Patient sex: F
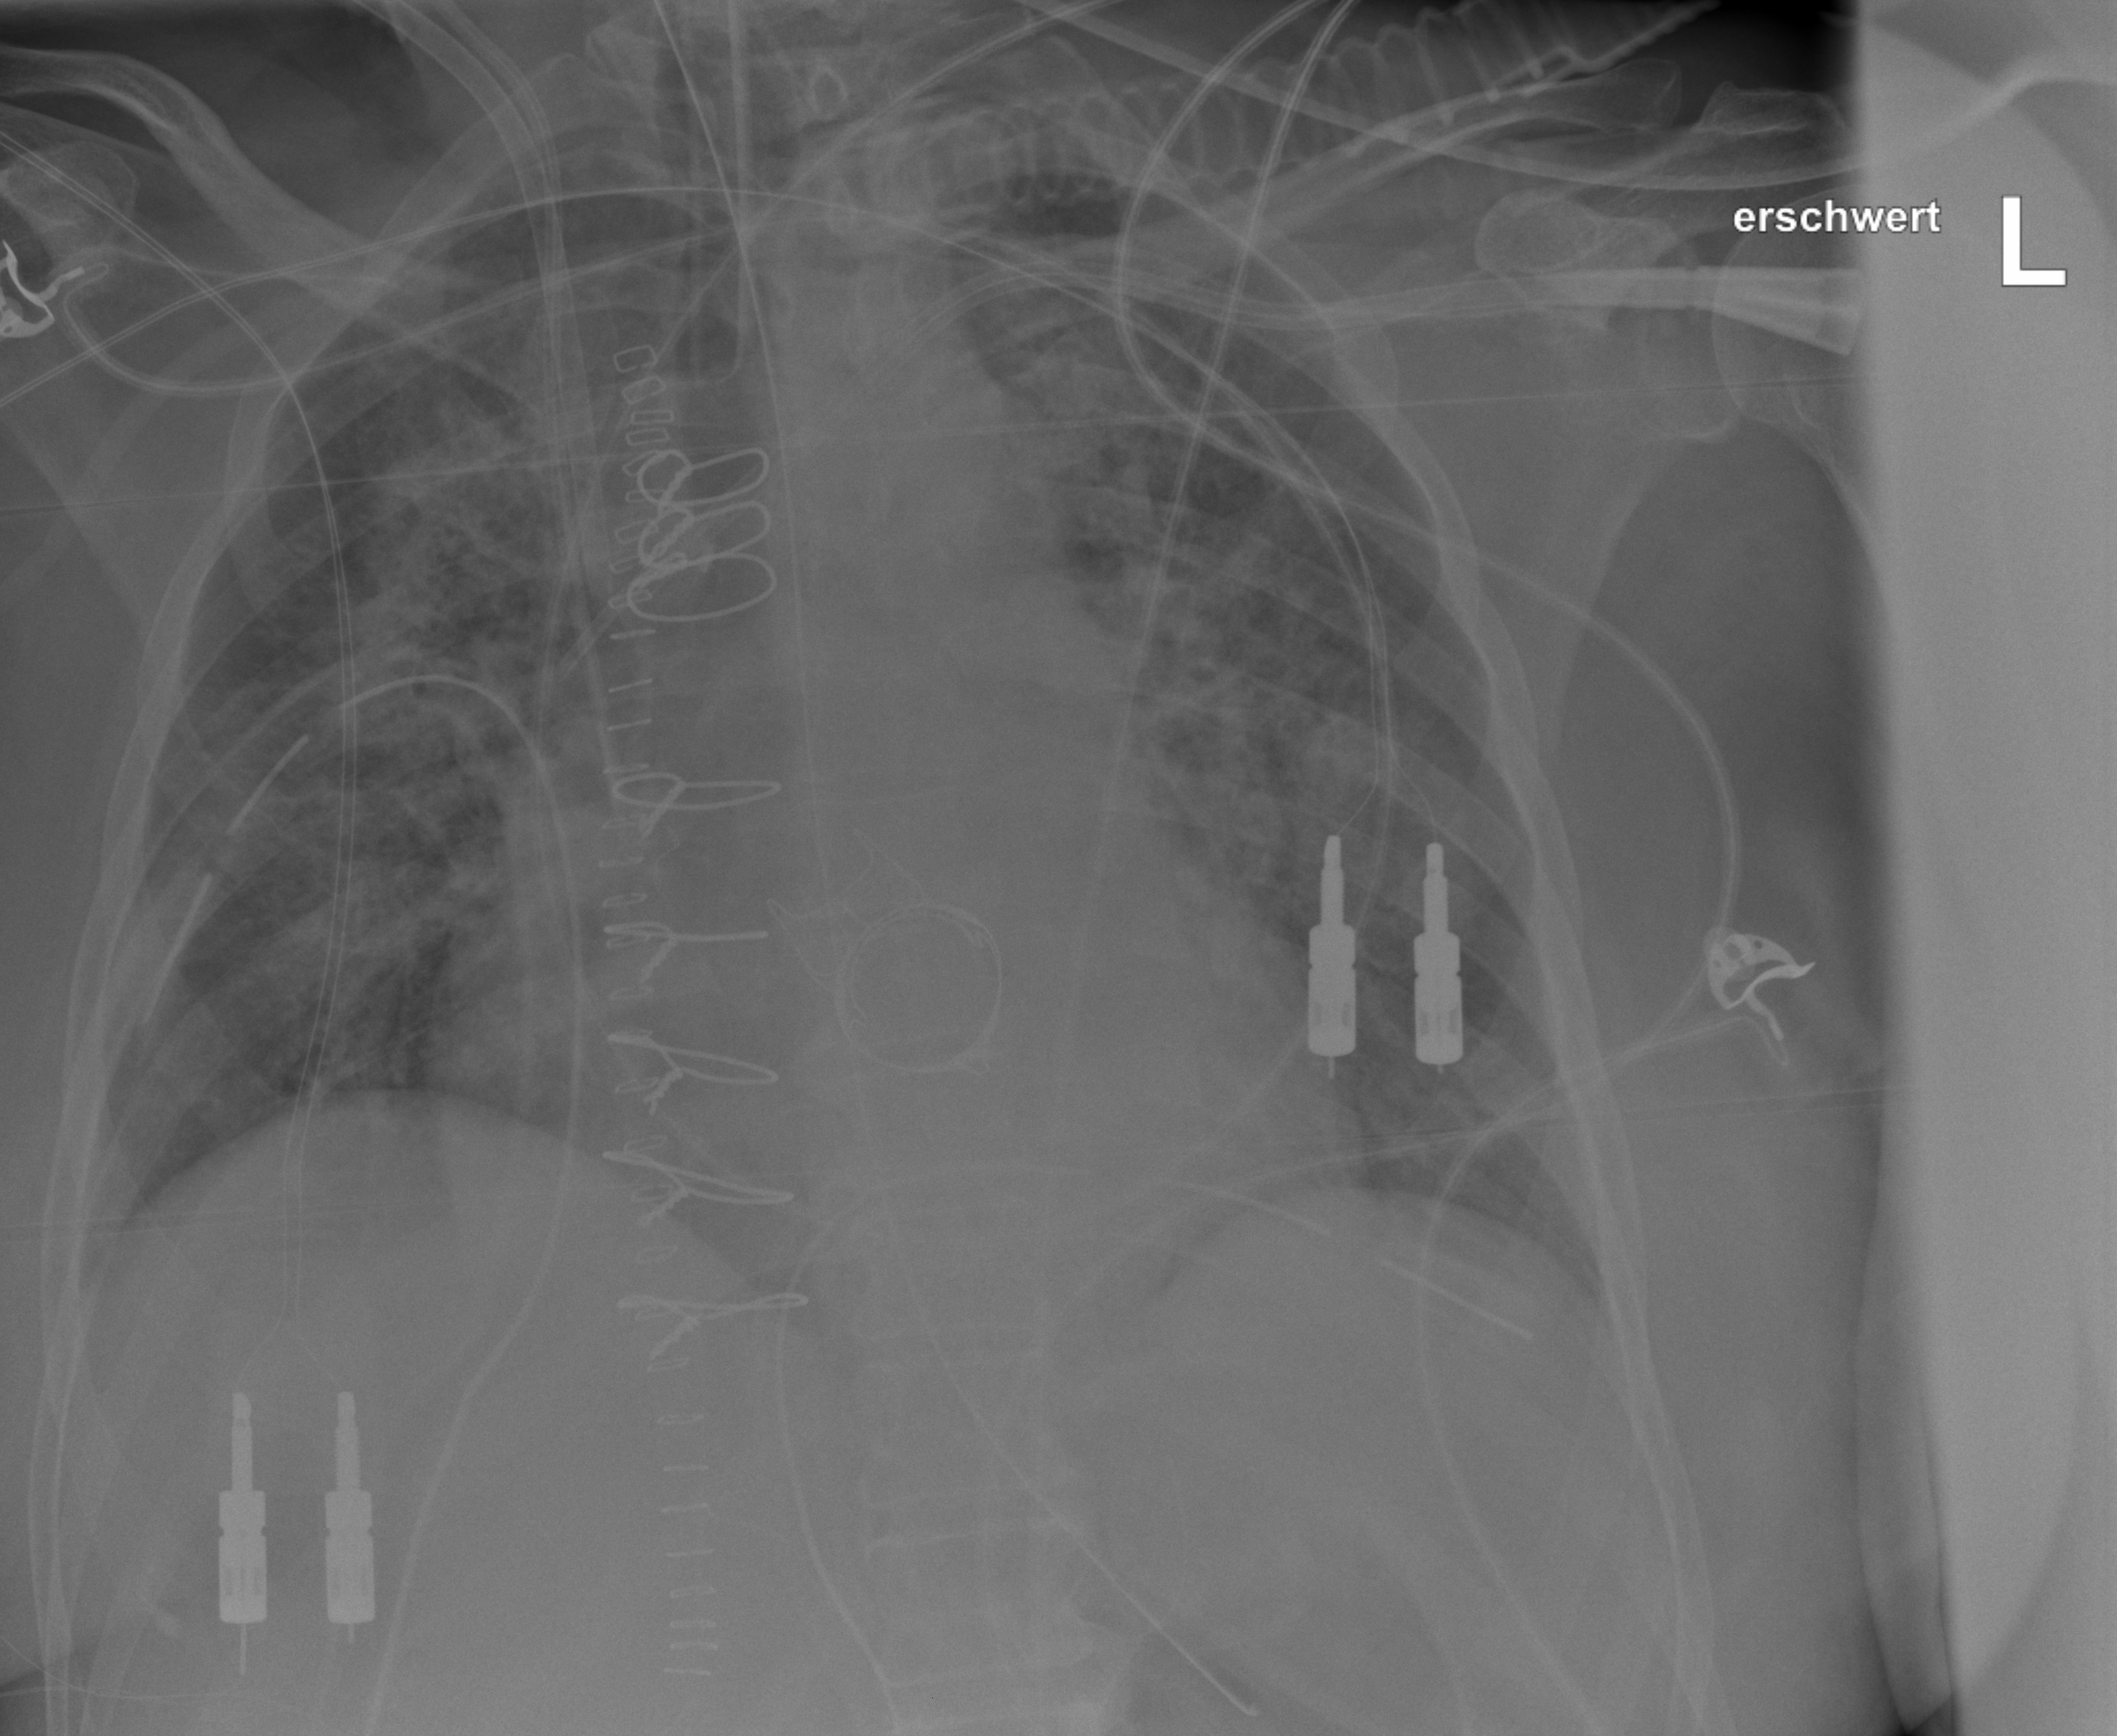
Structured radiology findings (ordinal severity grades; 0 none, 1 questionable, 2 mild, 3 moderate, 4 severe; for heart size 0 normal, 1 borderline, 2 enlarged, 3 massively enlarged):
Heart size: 1
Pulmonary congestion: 3
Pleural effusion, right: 2
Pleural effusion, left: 2
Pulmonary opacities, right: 3
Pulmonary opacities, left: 3
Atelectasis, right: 3
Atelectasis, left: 3